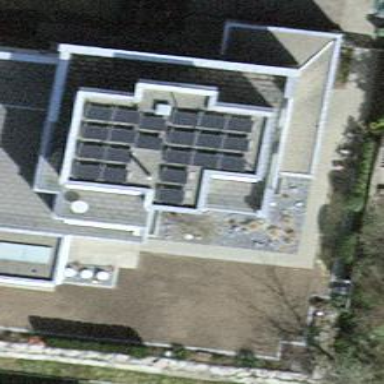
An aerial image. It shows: Detached building with flat roof.